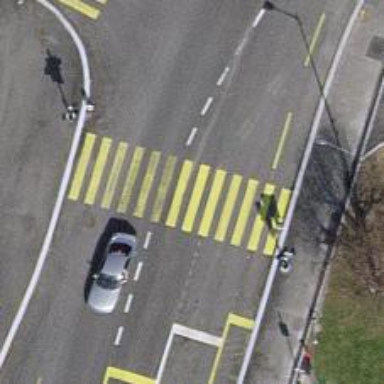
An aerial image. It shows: Crossing with zebra markings controlled by traffic signals.